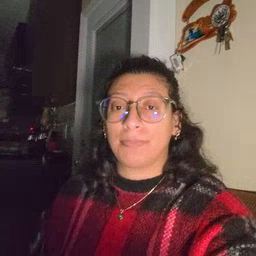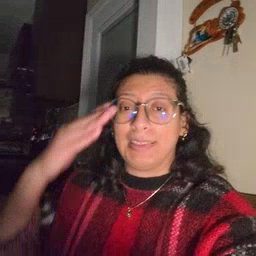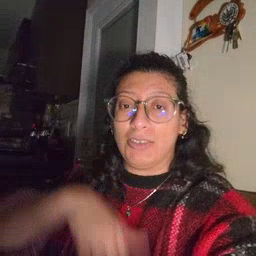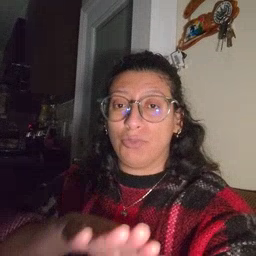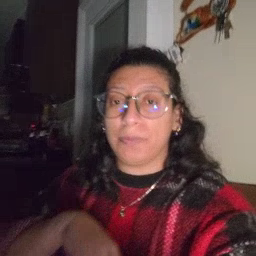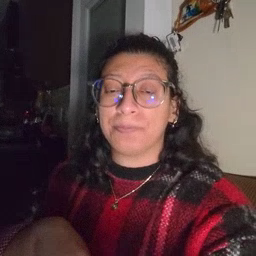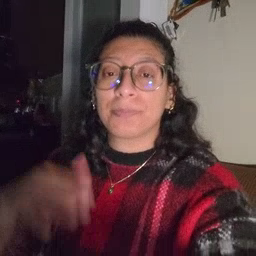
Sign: into